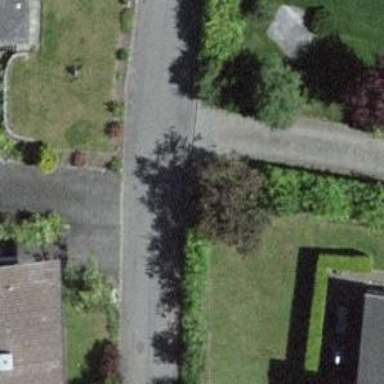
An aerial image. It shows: Living street.